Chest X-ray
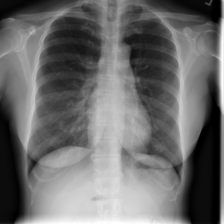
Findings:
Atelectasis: negative
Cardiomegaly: negative
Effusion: negative
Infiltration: positive
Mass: negative
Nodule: negative
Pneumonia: negative
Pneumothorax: negative
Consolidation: negative
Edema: negative
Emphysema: negative
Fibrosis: negative
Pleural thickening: negative
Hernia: negative